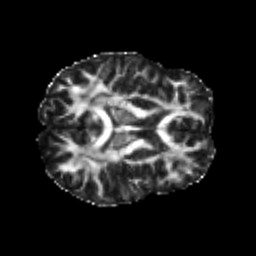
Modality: FA
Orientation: axial
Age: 25
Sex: male
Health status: healthy
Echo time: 0.074 s